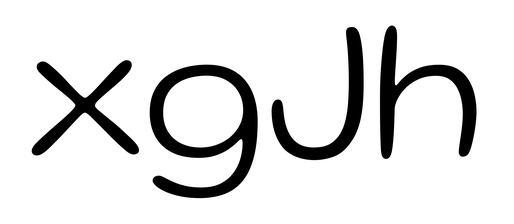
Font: Gluten_ExtraLight